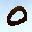
Label: 0